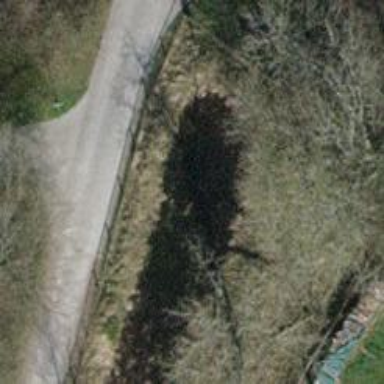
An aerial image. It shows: Bench.